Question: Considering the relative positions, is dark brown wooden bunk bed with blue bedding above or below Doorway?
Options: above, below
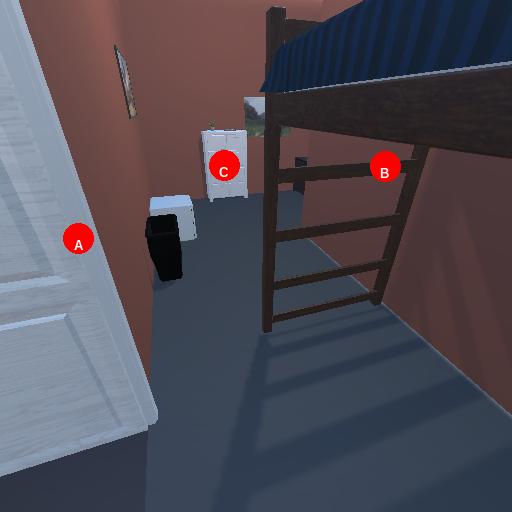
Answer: above